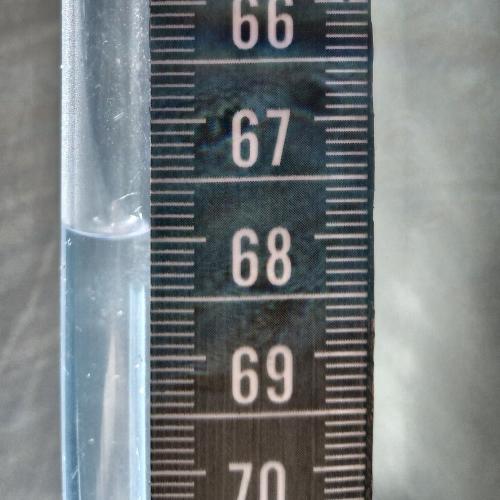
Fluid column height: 67.9 cm